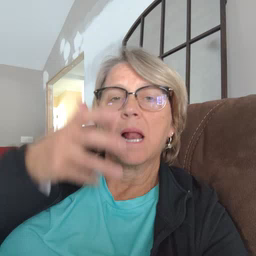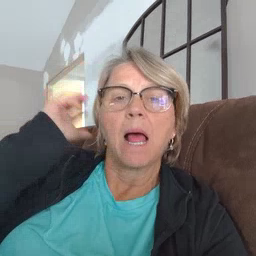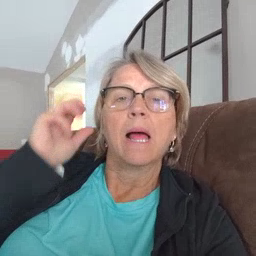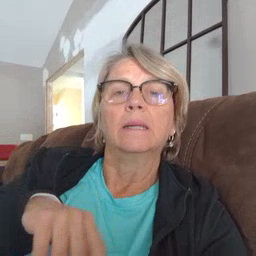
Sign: lion